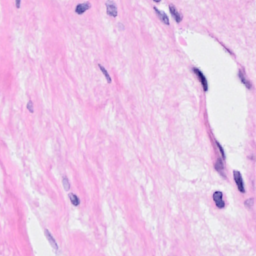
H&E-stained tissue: Breast